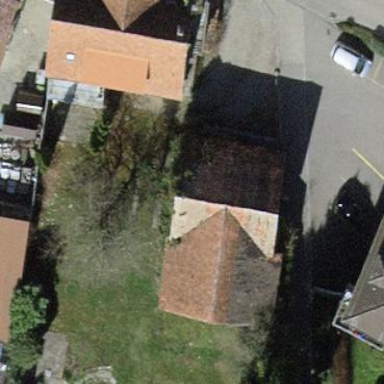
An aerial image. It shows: Barn.